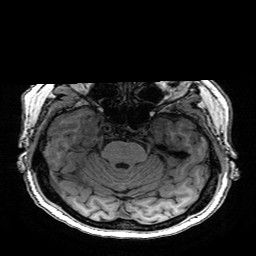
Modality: T1w
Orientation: coronal
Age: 67
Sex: female
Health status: healthy
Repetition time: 2.53 s
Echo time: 0.0034 s